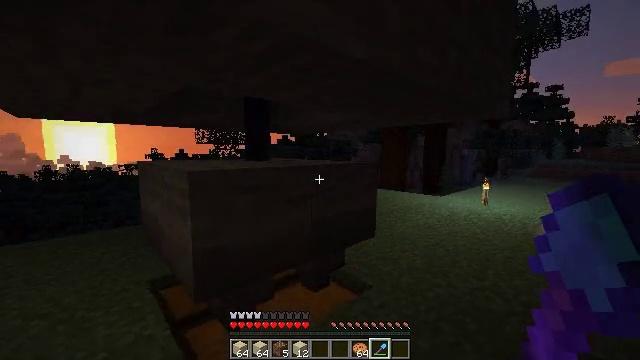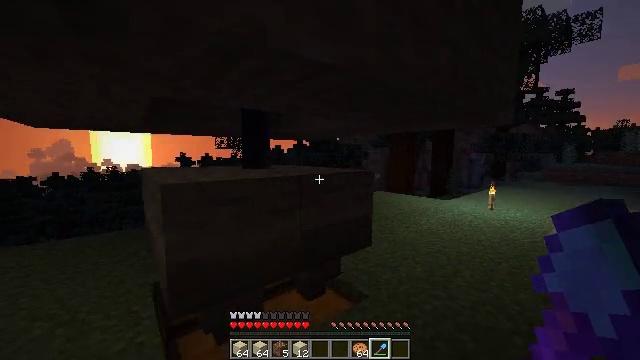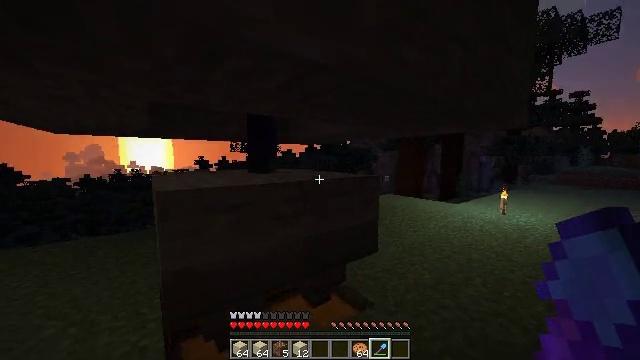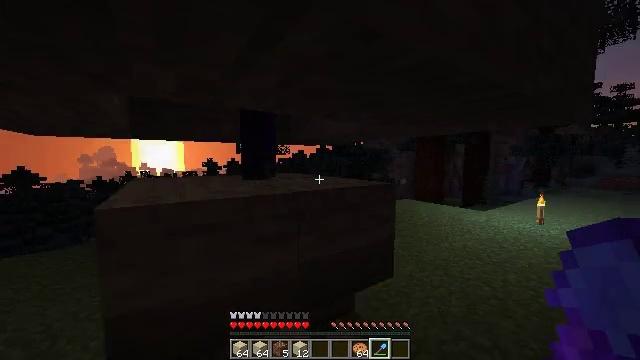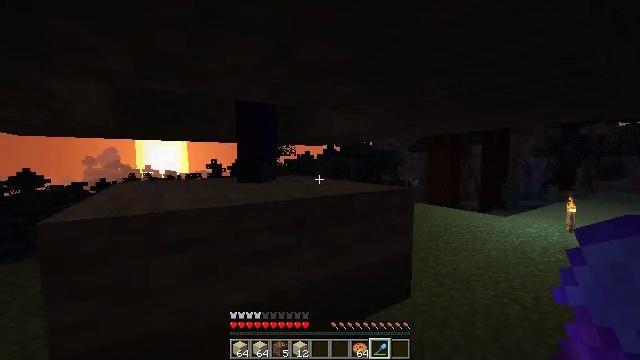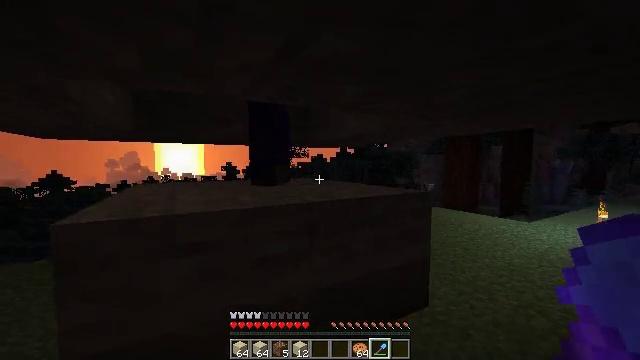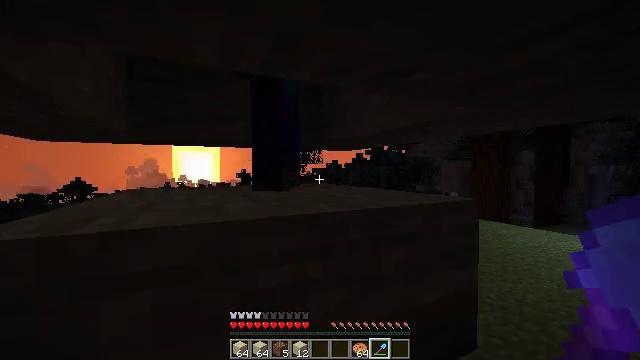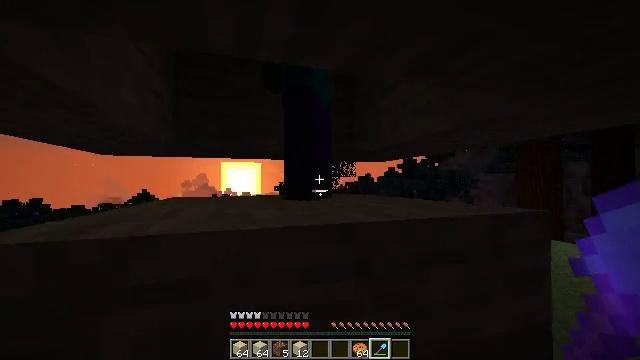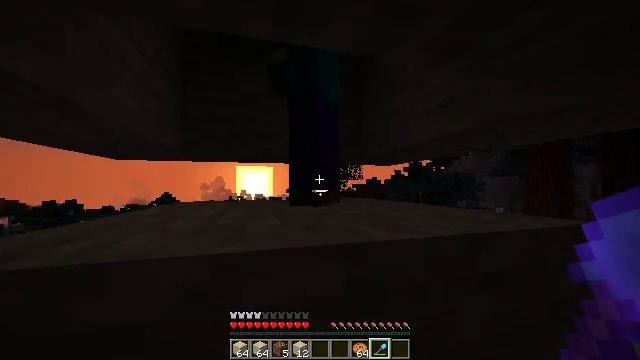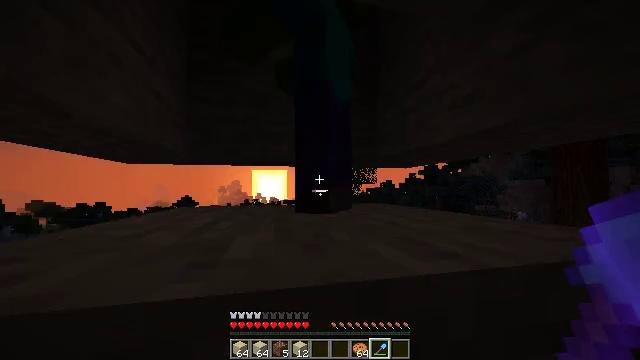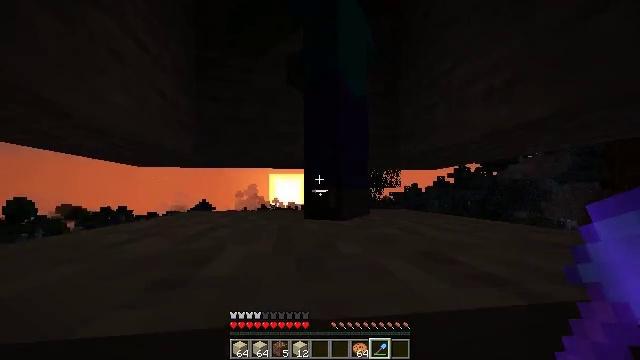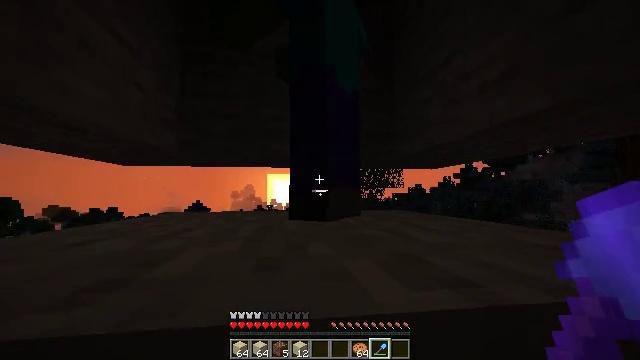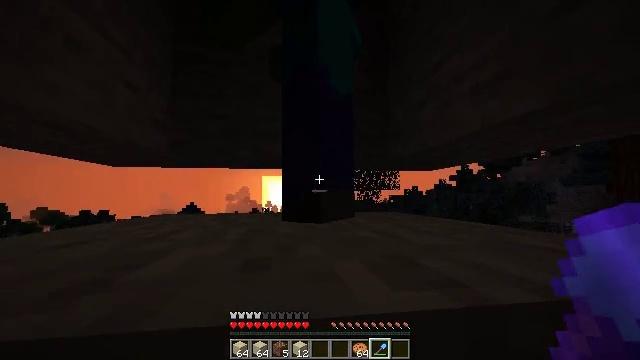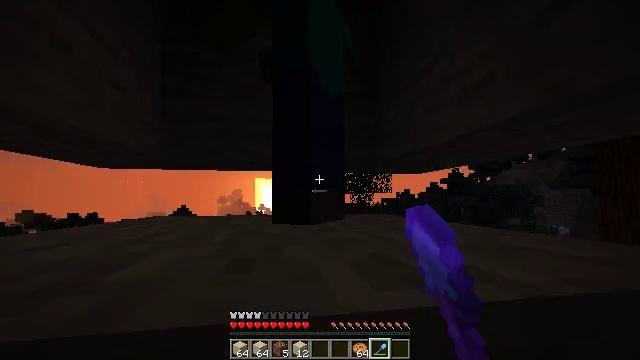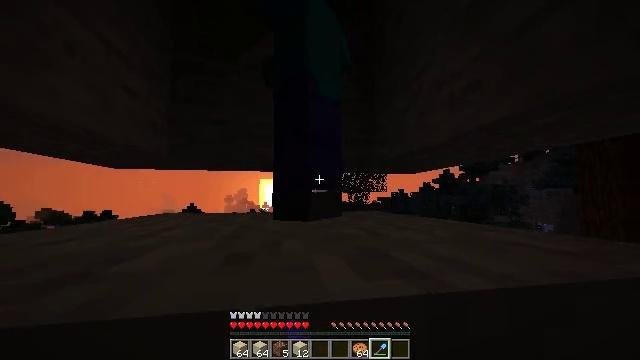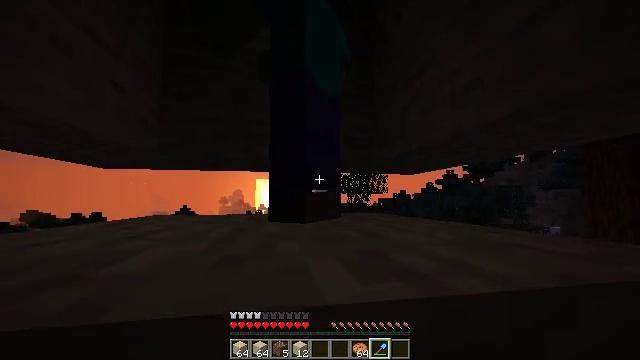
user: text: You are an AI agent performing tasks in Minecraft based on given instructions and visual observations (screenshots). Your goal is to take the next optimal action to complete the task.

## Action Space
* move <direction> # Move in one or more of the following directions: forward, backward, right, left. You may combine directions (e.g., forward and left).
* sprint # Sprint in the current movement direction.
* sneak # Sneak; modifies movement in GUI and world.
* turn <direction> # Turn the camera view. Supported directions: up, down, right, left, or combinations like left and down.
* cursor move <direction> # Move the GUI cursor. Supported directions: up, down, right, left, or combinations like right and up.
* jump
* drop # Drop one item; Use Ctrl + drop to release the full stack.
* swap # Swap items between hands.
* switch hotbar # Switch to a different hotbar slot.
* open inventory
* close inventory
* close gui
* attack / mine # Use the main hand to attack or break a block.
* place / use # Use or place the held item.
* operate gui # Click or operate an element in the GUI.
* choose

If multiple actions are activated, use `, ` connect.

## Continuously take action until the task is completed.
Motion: motion action
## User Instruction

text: Kill a zombie.
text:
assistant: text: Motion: move forward and move right, turn left
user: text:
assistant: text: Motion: move forward, turn left
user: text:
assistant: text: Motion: move forward, turn left
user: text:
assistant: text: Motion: move forward, turn left
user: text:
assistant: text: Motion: move forward, turn left
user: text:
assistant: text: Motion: move forward, turn left and up
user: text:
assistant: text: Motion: move forward, turn left and up
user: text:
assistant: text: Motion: move forward, turn left
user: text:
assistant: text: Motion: move forward, turn left
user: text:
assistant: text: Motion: move forward, turn left
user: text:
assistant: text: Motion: no_op
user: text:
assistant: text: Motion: attack / mine
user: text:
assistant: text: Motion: turn right, attack / mine
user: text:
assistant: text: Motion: attack / mine
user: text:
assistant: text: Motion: attack / mine
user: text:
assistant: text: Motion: turn right and up, attack / mine
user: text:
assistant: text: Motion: no_op